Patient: sex M, age 78
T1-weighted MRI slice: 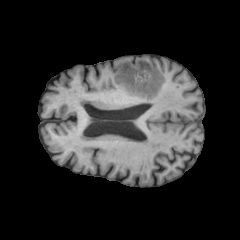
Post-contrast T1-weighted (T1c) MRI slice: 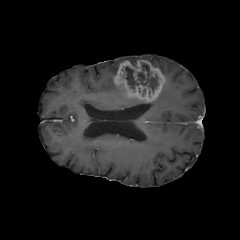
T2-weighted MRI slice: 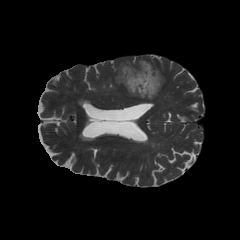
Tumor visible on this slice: yes
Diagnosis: Glioblastoma, IDH-wildtype
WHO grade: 4